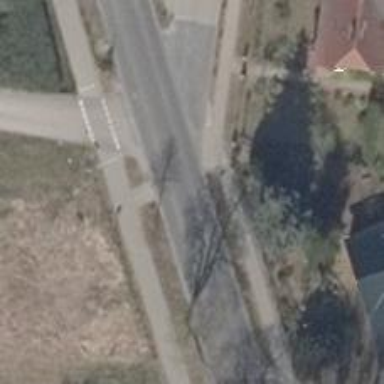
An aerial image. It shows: Asphalt footway with uncontrolled crossing.